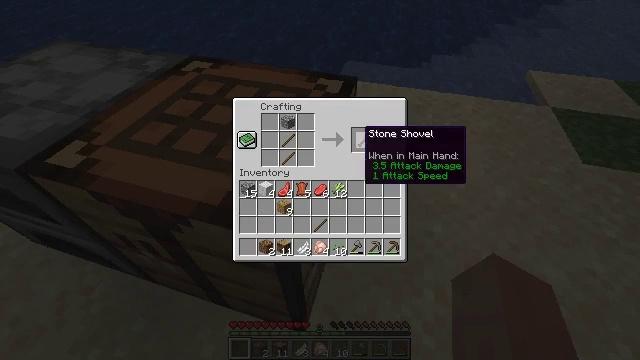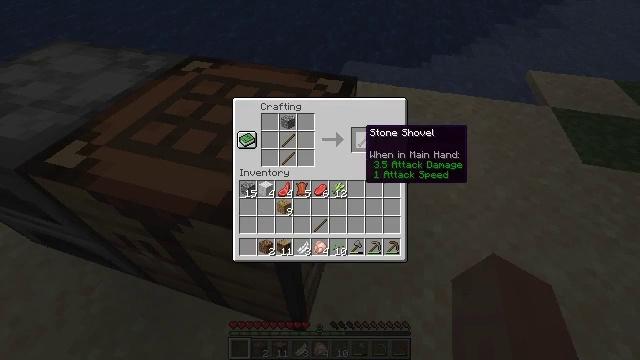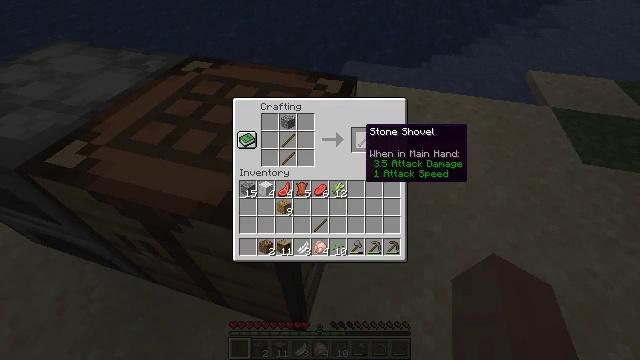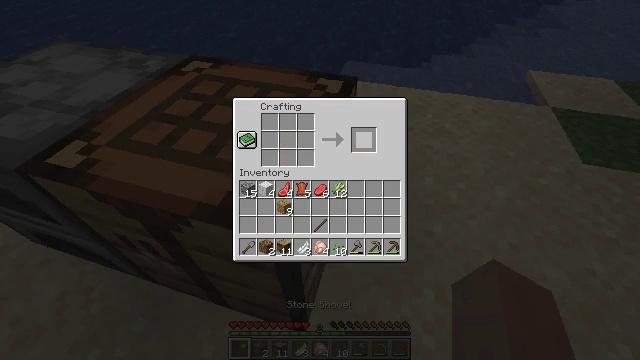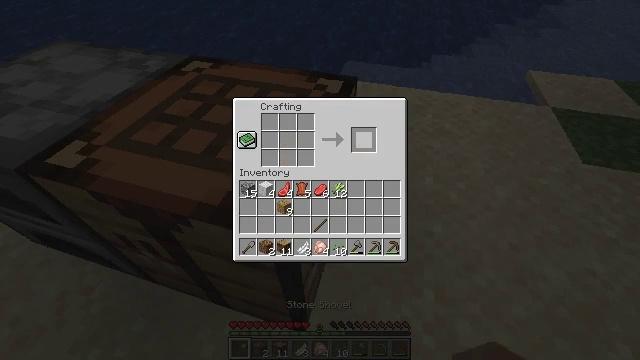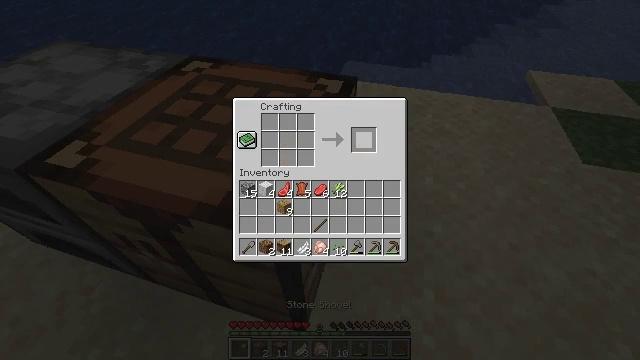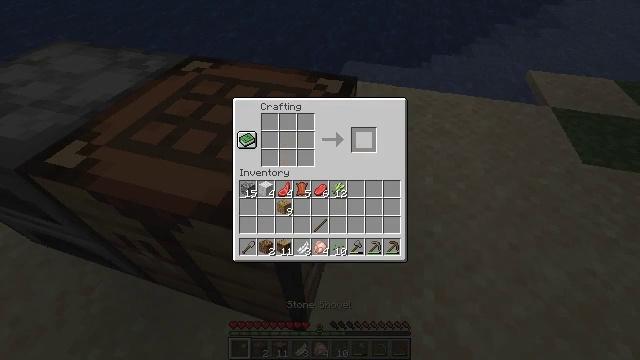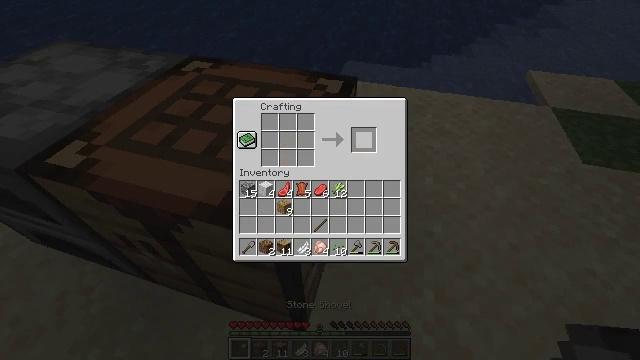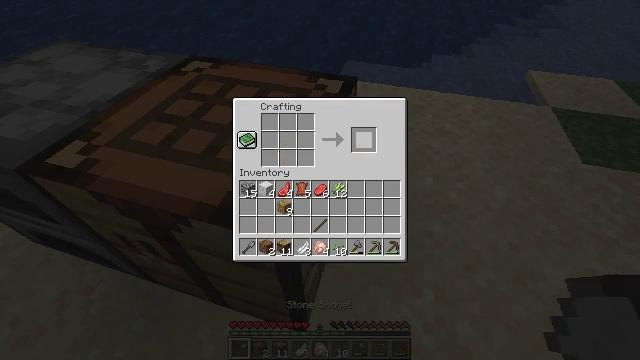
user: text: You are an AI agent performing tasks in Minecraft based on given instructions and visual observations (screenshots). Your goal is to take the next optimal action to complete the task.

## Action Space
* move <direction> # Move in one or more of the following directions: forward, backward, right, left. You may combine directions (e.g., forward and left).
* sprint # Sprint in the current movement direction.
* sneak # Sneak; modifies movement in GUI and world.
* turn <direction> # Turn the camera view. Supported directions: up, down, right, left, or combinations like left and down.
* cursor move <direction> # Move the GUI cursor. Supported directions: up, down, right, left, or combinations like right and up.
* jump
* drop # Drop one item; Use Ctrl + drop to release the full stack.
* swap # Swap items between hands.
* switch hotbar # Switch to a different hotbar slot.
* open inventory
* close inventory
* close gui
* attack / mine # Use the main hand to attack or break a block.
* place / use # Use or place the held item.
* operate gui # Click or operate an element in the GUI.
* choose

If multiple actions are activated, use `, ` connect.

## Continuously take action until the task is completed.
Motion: motion action
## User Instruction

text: Make a stone shovel using sticks and cobblestone.
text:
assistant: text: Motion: sneak
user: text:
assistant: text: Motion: sneak
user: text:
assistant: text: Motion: sneak, operate gui
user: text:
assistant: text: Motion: sneak, operate gui
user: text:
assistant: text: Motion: sneak
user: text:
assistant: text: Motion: sneak
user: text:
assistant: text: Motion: sneak
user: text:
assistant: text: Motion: no_op
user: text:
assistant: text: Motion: no_op